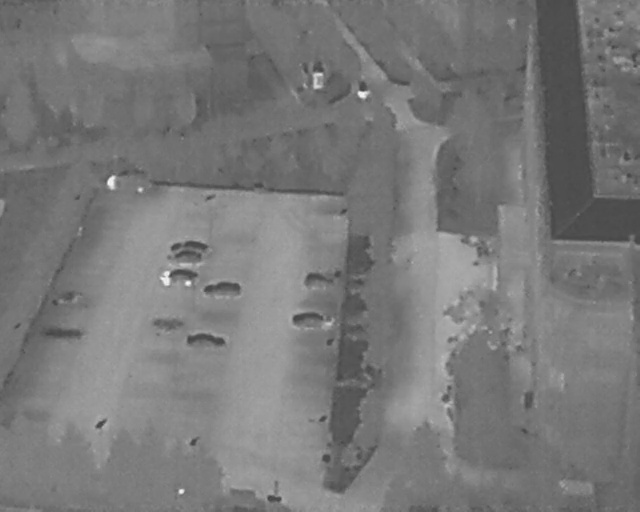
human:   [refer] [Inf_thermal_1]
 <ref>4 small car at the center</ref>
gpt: <box>[[33, 52, 36, 60, 2], [31, 62, 33, 70, 2], [47, 58, 50, 66, 2], [48, 52, 50, 58, 2]]</box>